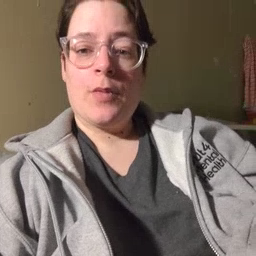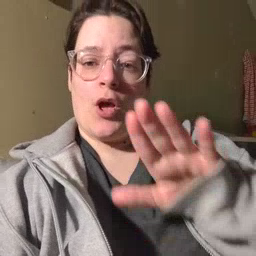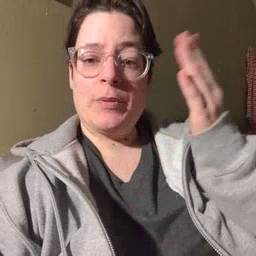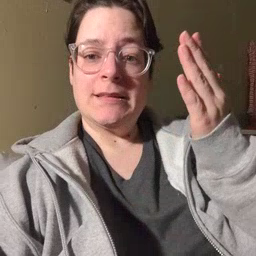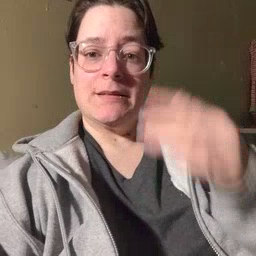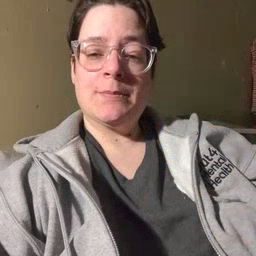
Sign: open